Question: I'm trying to populate a ListView with an ArrayList.
The ArrayList contains Usuarios Objects. Usuario has two fields (String nombre, String edad).
This is my code:
'''
ListView listview = (ListView) findViewById(R.id.ListView1);
ArrayList<Usuario> listaUsuarios = (ArrayList<Usuario>) dao.showAll();
ArrayAdapter<Usuario> adapter = new ArrayAdapter<Usuario>(this, android.R.layout.simple_list_item_1, listaUsuarios);
listview.setAdapter(adapter);
'''
When I test my Android App, it looks like this:

The ListView doesn't show the Usuario fields (nombre, edad) it shows es.dga.sqlitetest.Usuario@43e4...
Can anyone help me? Thanks
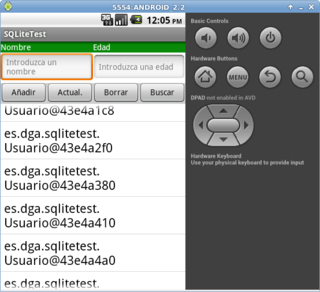
Answer: You should provide a 'toString()' method for 'Usuario'. Something like:
'''
@Override
public String toString() {
return this.label;
}
'''